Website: bh-photo
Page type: gifting
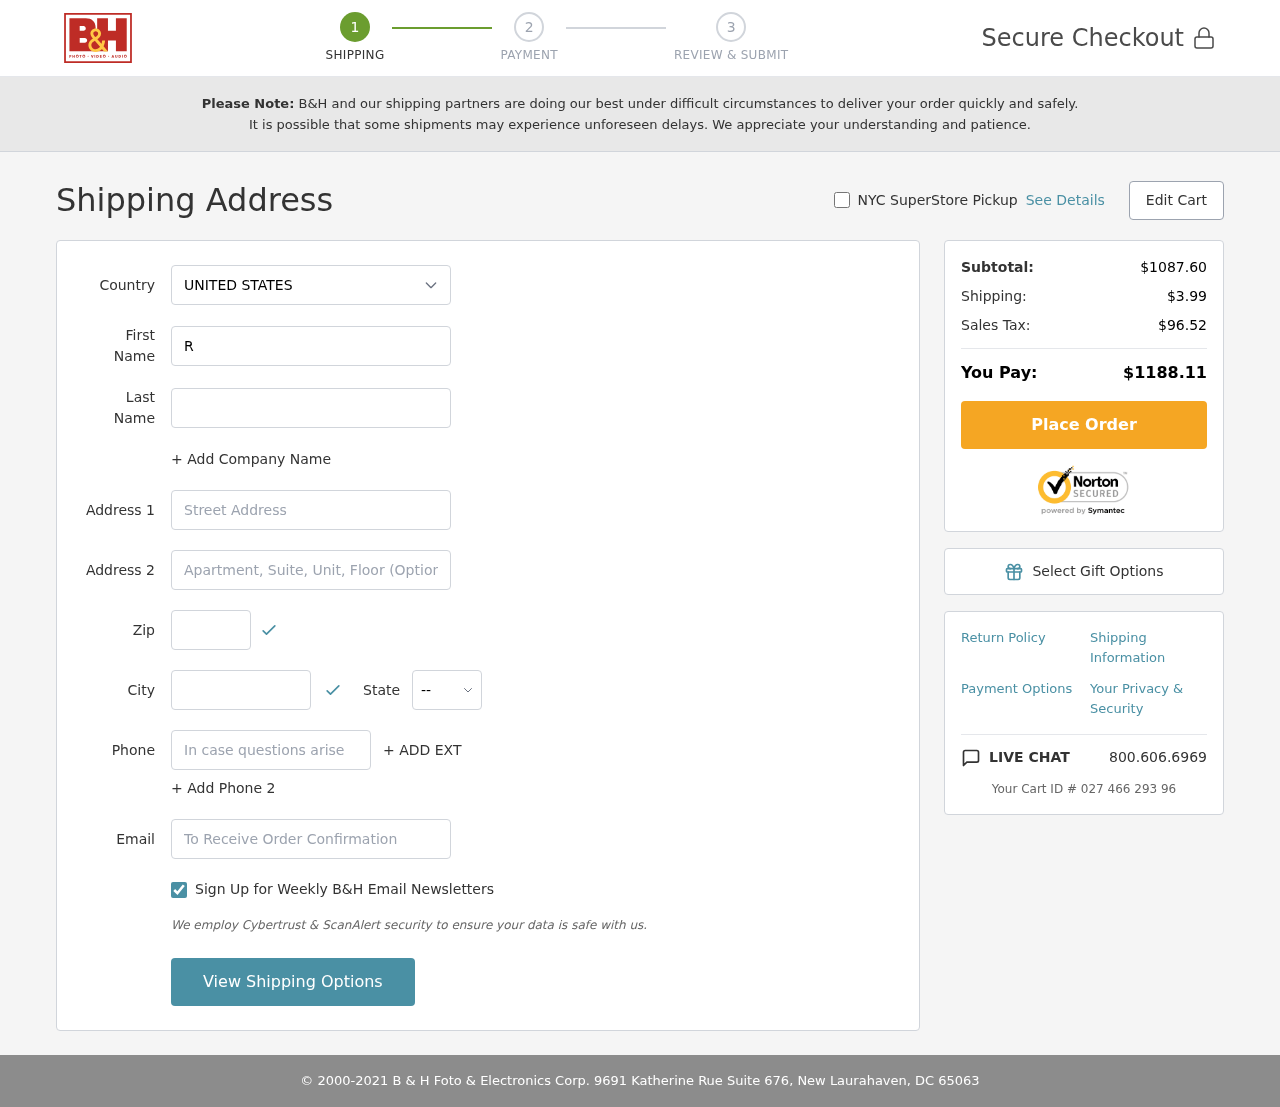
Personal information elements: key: PII_CITY
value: New Laurahaven
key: PII_COUNTRY
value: United States
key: PII_EMAIL
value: robert.nichols@hotmail.com
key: PII_FIRSTNAME
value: Robert
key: PII_LASTNAME
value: Nichols
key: PII_PHONE
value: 2763455136
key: PII_POSTCODE
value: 65063
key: PII_STATE_ABBR
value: DC
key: PII_STREET
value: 9691 Katherine Rue Suite 676
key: PII_STREET2
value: Suite 977
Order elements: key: ORDER_SUBTOTAL
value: $1087.60
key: ORDER_SHIPPING_COST
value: $3.99
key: ORDER_TAX
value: $96.52
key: ORDER_TOTAL
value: $1188.11
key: ORDER_ID
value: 027 466 293 96